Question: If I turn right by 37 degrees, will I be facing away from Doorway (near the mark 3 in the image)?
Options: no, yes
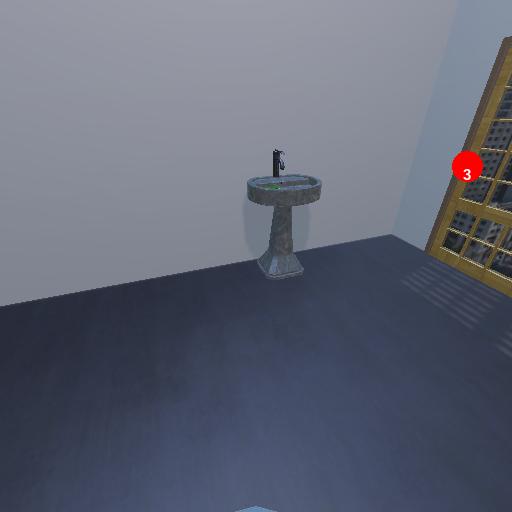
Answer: no